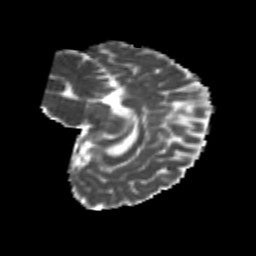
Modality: MD
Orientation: sagittal
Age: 25
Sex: female
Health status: healthy
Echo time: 0.074 s